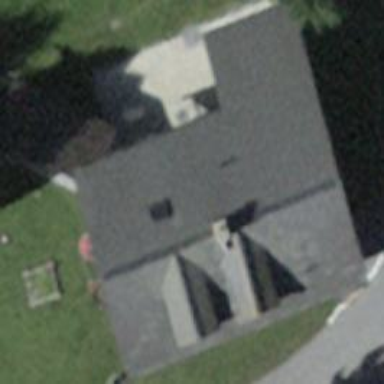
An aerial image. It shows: Building with tiled roof.